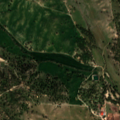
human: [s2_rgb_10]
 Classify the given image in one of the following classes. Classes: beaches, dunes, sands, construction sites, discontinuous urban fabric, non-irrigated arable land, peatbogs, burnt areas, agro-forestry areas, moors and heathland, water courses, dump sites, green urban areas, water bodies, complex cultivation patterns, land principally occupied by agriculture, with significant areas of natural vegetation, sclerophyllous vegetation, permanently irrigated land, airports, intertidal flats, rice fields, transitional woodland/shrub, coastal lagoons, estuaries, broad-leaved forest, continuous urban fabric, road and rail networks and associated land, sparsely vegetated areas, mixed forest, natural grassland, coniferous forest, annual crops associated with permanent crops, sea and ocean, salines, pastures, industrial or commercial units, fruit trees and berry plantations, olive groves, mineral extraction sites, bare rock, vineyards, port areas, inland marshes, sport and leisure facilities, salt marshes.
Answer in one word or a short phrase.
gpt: non-irrigated arable land, agro-forestry areas, broad-leaved forest